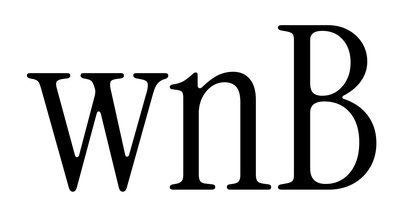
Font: InstrumentSerif-Regular